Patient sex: M
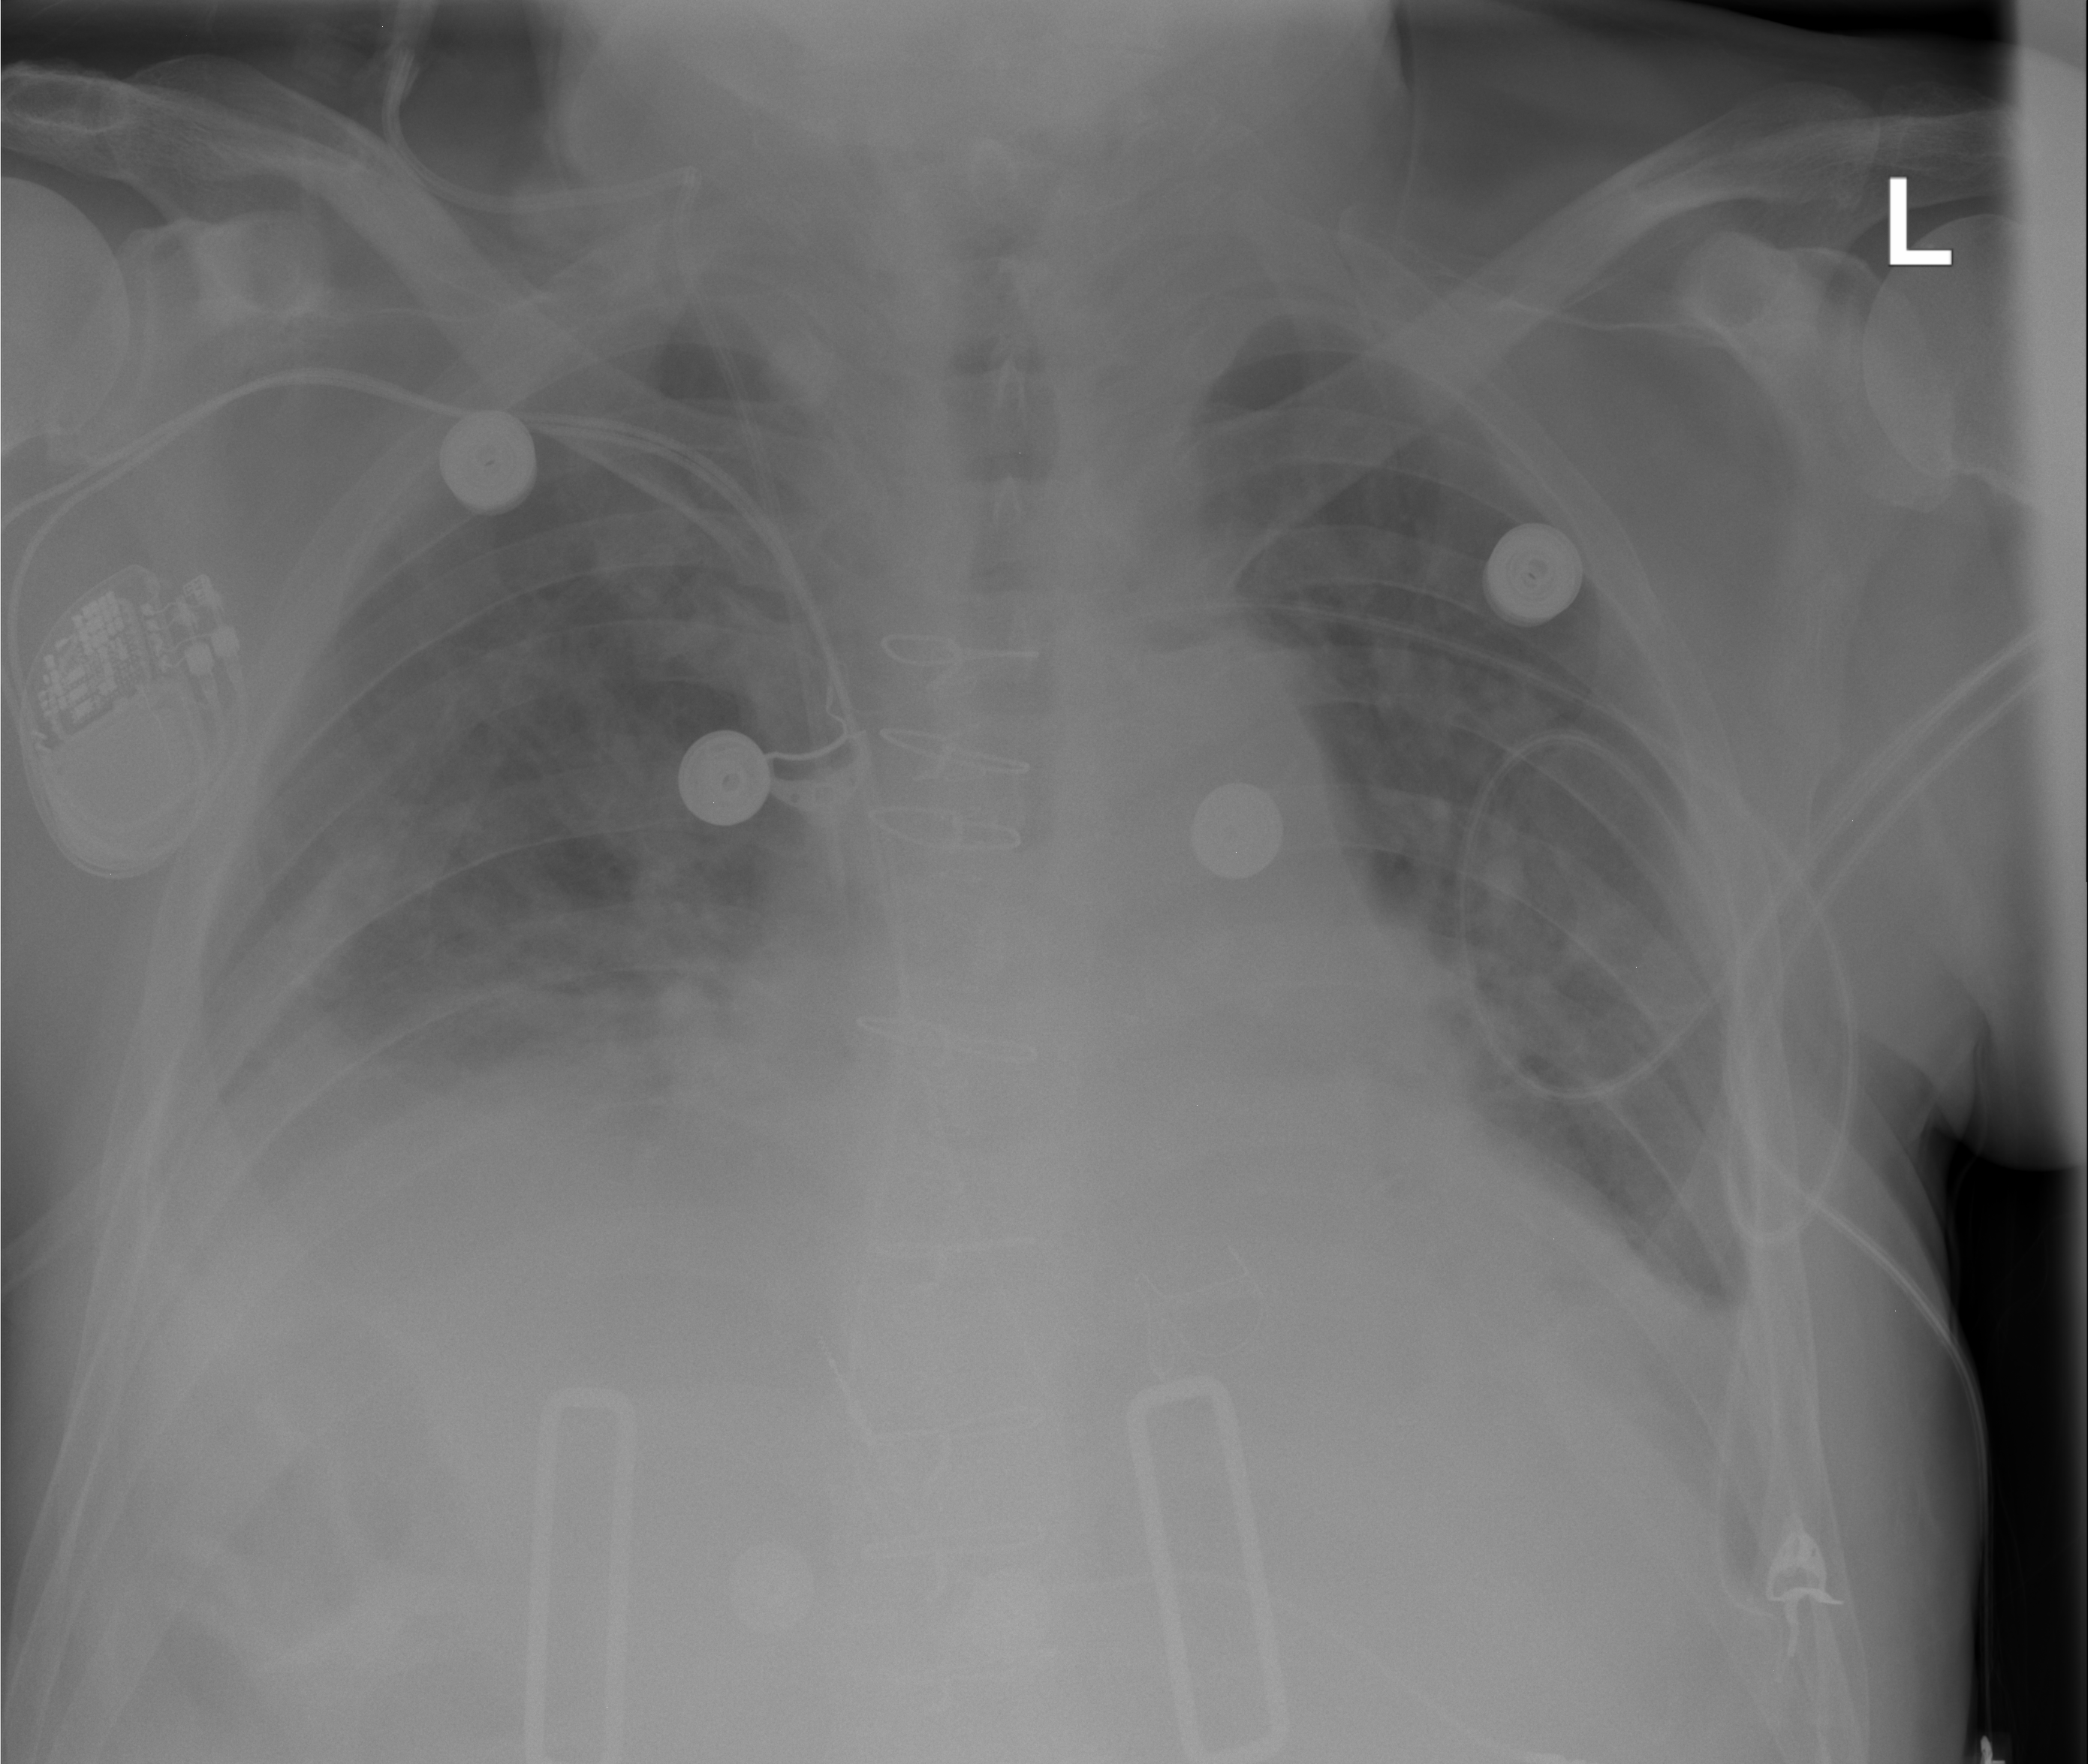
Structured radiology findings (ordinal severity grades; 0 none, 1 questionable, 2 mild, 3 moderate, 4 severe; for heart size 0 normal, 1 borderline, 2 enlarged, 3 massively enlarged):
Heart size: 0
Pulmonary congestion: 1
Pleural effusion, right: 2
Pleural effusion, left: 2
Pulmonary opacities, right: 2
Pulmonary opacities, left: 0
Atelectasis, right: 2
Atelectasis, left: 2